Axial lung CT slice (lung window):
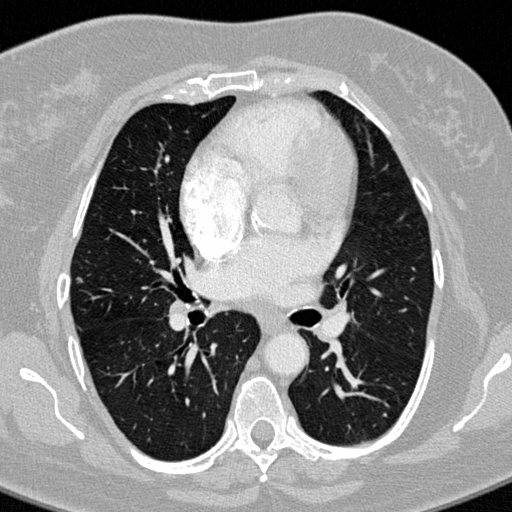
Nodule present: yes
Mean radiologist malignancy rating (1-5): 2.333